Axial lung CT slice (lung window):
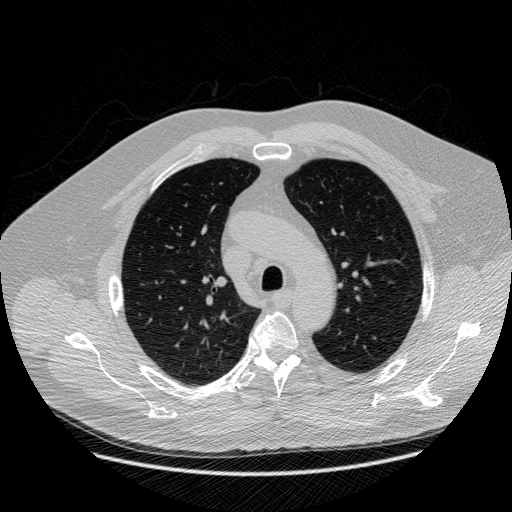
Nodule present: no